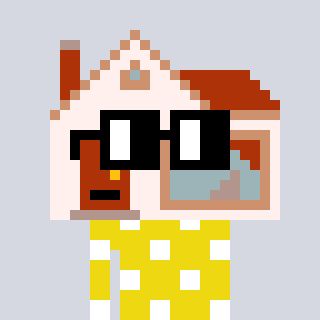
a pixel art character with square black glasses, a house-shaped head and a yellow-colored body on a cool background